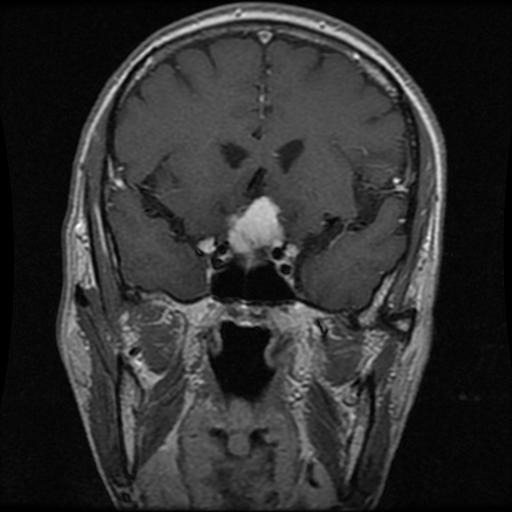
Label: meningioma